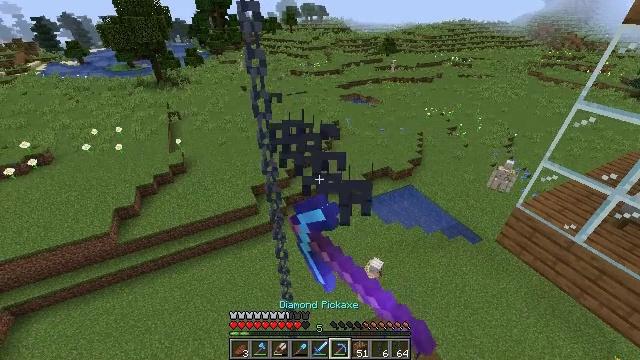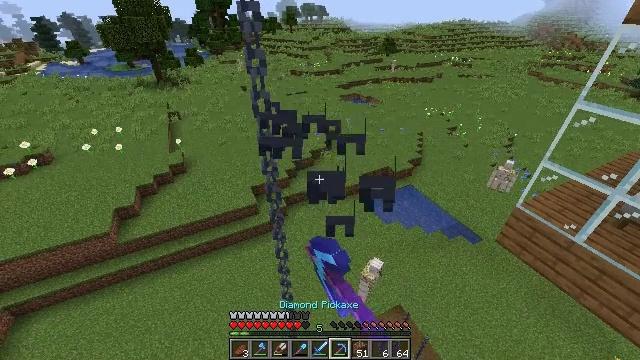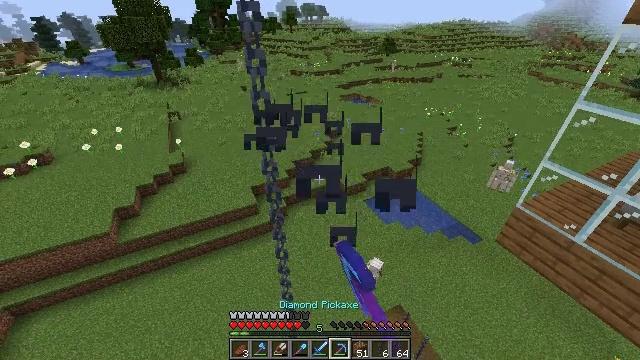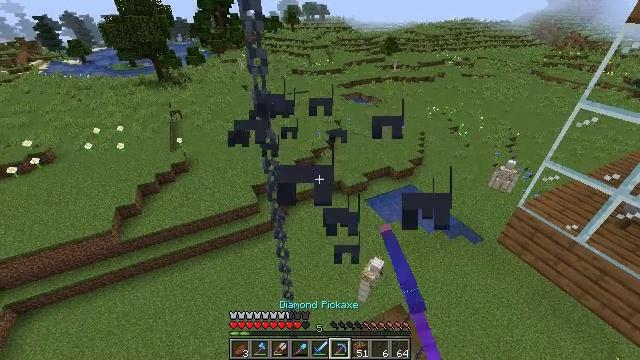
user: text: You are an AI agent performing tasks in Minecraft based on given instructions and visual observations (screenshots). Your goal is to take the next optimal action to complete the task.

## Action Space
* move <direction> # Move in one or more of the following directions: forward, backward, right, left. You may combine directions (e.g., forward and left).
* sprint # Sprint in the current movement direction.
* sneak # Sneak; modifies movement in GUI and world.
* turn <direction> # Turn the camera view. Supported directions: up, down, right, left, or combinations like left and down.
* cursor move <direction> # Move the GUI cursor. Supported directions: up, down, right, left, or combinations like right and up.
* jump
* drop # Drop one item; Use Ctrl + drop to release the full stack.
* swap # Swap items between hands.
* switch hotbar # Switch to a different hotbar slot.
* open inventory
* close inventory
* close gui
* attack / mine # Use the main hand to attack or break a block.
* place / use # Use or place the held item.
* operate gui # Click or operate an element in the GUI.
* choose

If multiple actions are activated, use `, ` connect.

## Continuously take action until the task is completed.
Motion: motion action
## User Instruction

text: Retrieve the chain by mining it.
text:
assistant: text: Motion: sneak, attack / mine
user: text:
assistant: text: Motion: sneak, attack / mine
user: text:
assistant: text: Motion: sneak, attack / mine
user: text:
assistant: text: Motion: sneak, attack / mine